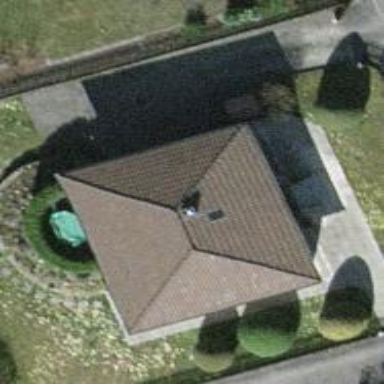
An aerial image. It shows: Detached building with hipped roof.